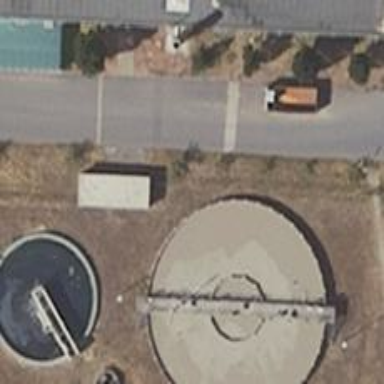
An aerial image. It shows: Waste water basin containing wastewater.